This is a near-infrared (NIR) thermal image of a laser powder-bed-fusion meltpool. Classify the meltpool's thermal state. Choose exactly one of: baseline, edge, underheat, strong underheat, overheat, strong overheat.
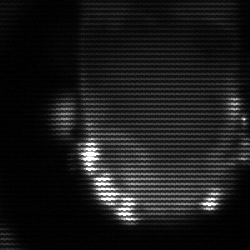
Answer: baseline